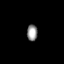
Tissue: prostate
Cell type: Fibroblasts
Senescence score: 0.712
Nuclear area (px): 168
Mean DAPI intensity: 148.137